Question: Here's my scenario:
I'm using this open source library <URL> to create a pseudo splitviewcontroller.
Here's what it looks like so far

The APSplitViewController is pushed from another view within a tabbarcontroller.
When I pushed the APSplitViewController it adds an additional navigation bar to the very top of its view, I have hidden that bar because my "sub" views have their own navigation bars.
I would like to add a button to the left of the blue view that would simulate the actual navigation controllers back button (which is currently hidden)
If I can get it to look look like the back arrow that would be great, if not I can live with just a button that says back.
Any help would be appreciated.
=========
Okay I have added a button like so.
'''
self.left.navigationItem.leftBarButtonItem = [[UIBarButtonItem alloc] initWithTitle:@"Test" style:UIBarButtonItemStylePlain target:self action:@selector(backAction)];
'''
Now if I can just get it to look like the back arrow It would be perfect :)
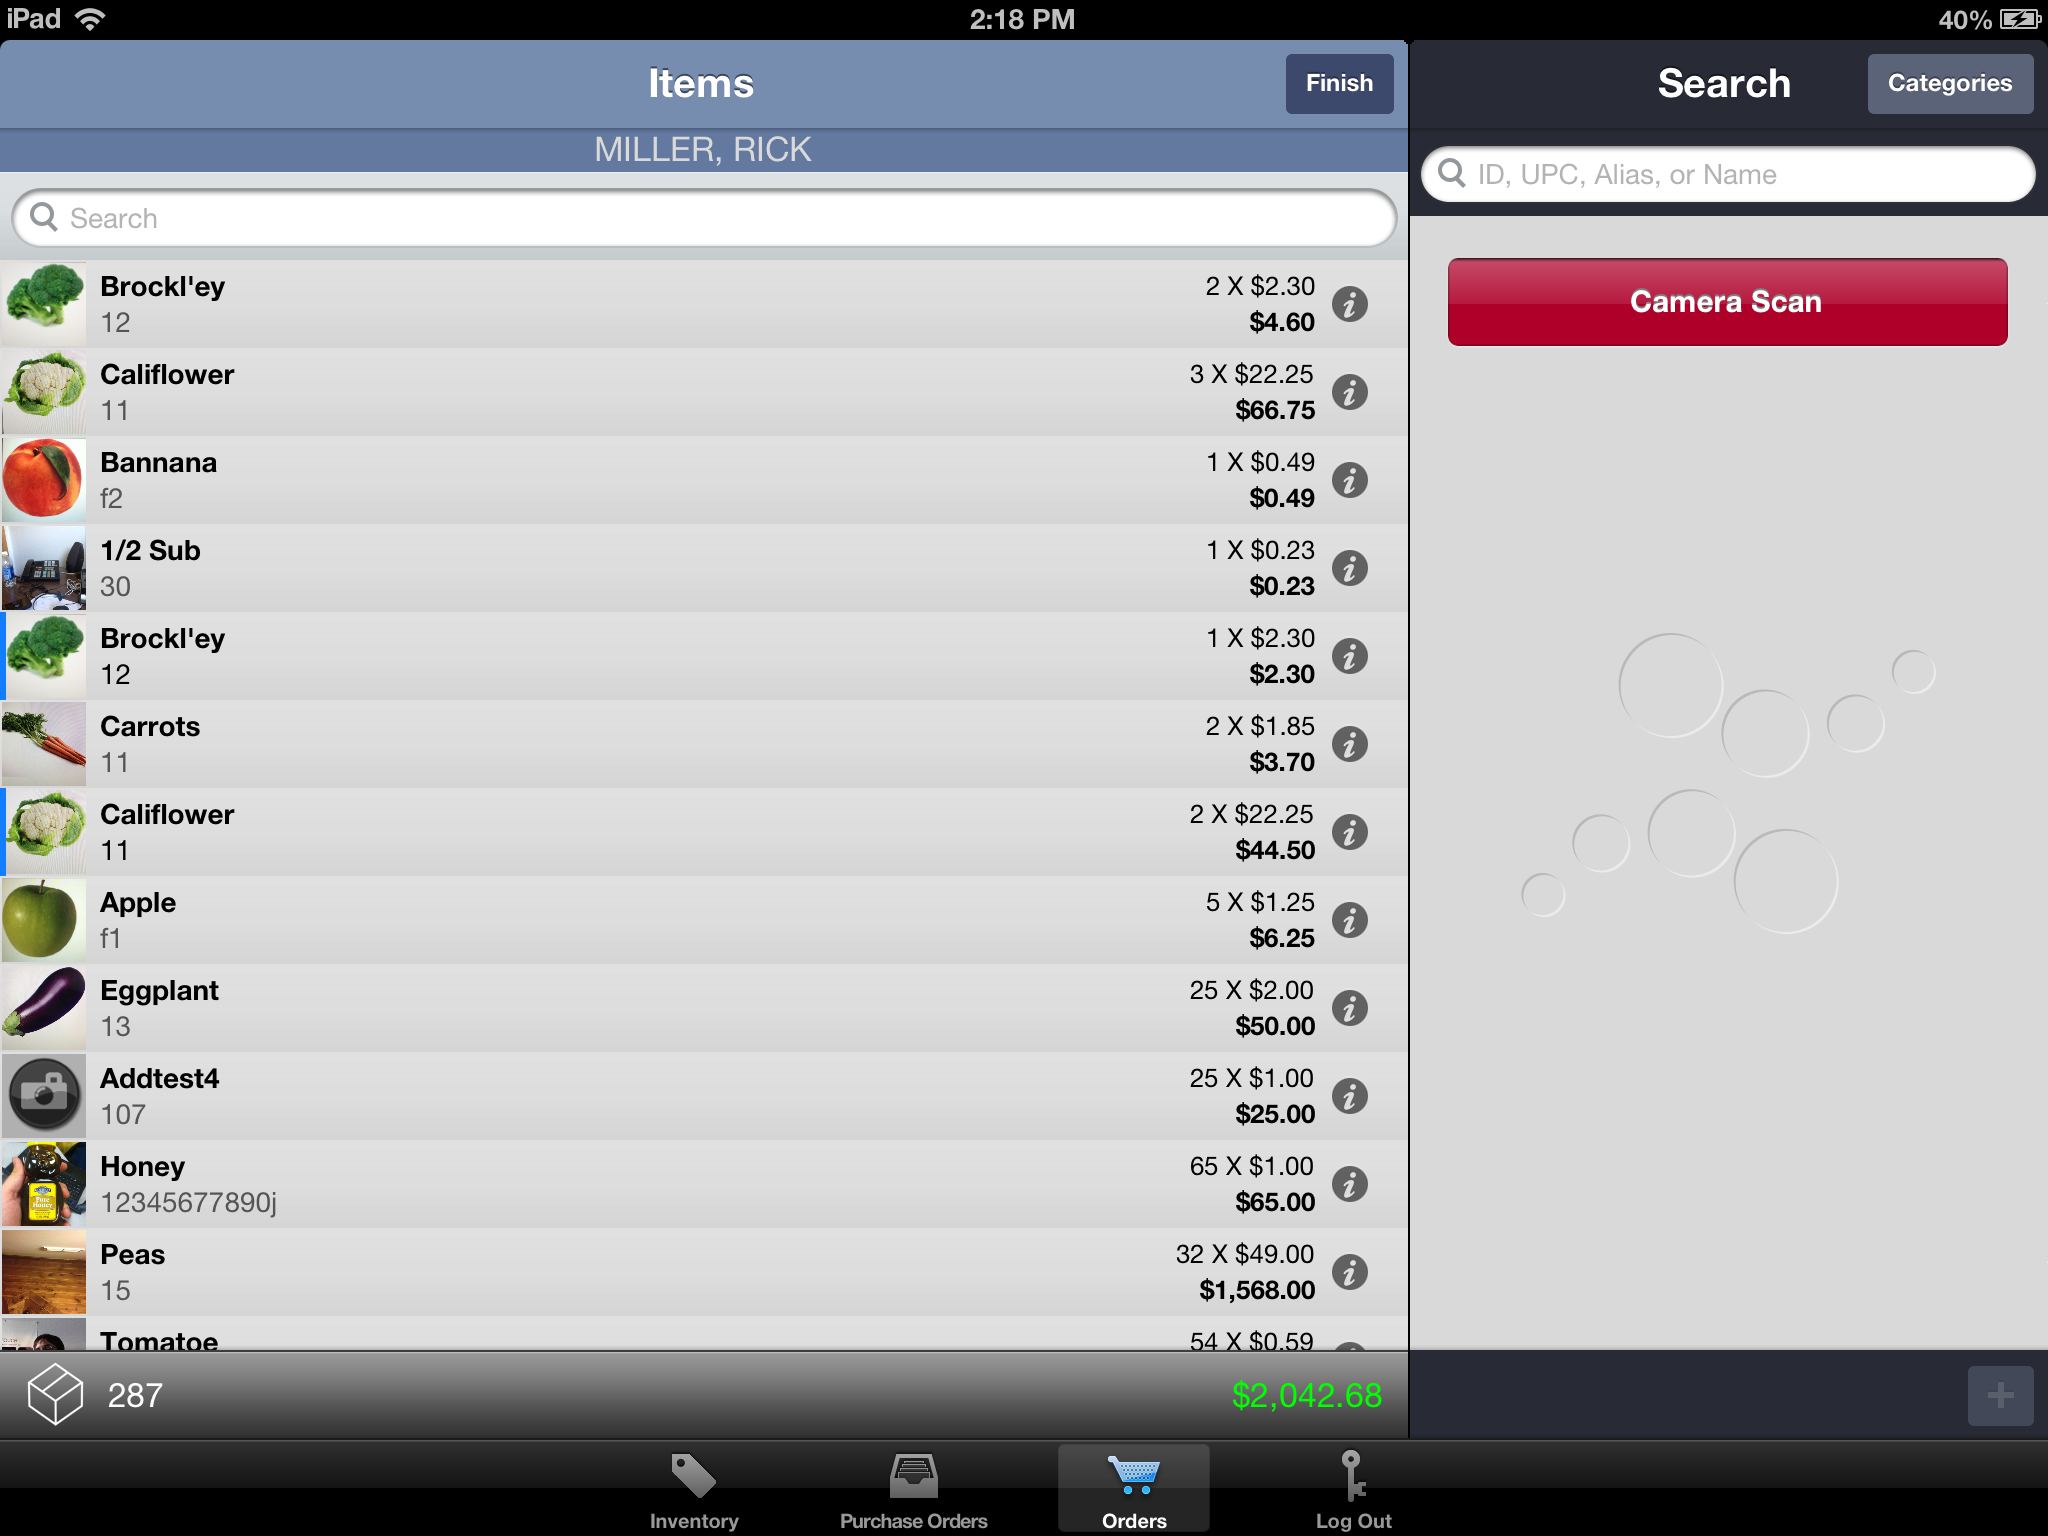
Answer: You can get an image that looks like the back button.